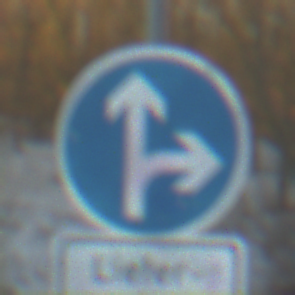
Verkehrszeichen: VorgeschriebeneFahrtrichtungGeradeausOderRechts
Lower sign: BesondereFahrzeugeUndTransportgueter5
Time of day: SunriseSunset
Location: Outdoor (Nature)
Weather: Clear
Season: Winter
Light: Natural